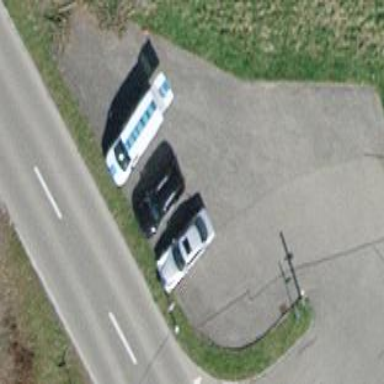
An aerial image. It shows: Parking area with surface.